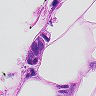
Metastatic tissue present: yes